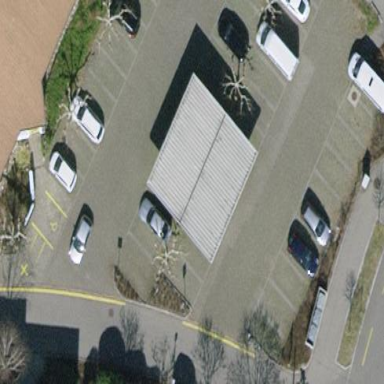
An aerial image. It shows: View of roof of building.